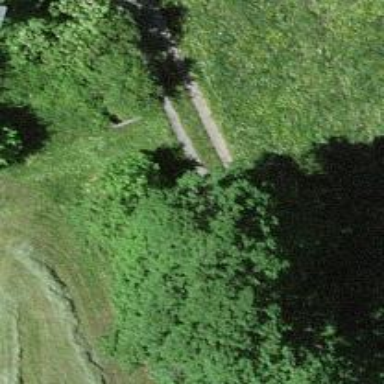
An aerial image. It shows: Culvert tunnel.